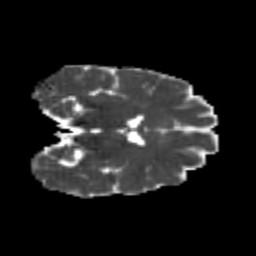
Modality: MD
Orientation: coronal
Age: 23
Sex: female
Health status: healthy
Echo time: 0.074 s